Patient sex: M
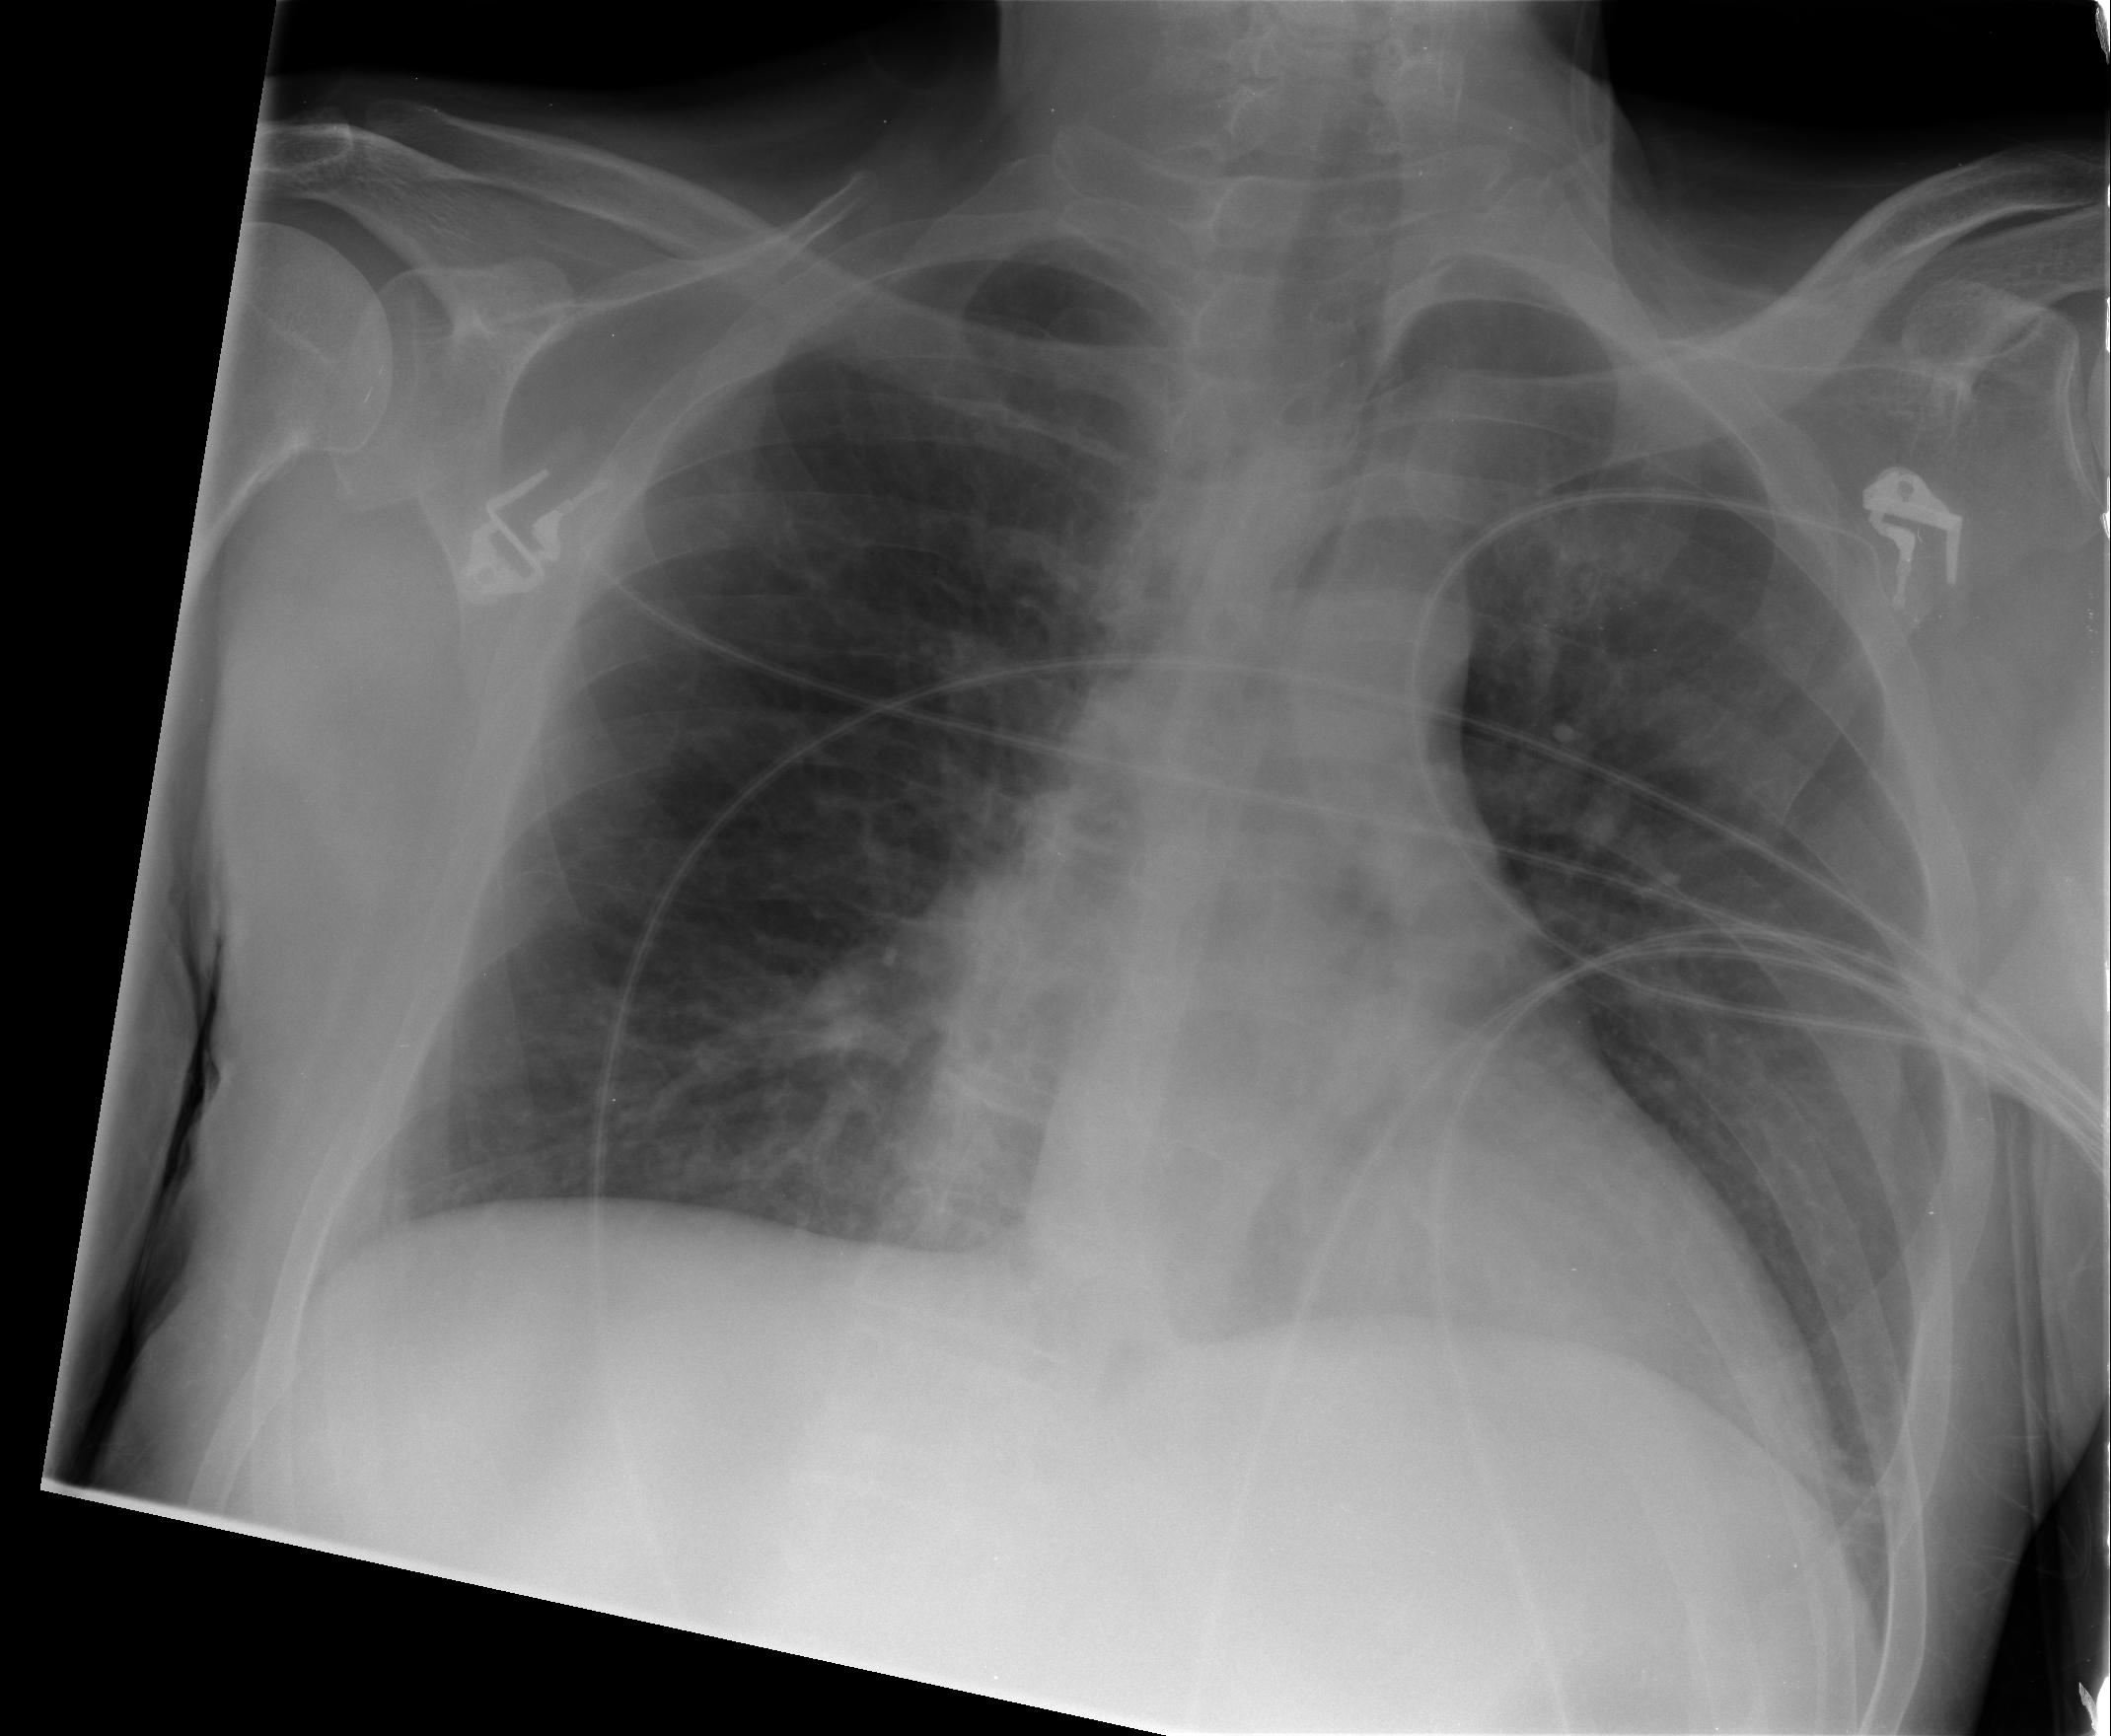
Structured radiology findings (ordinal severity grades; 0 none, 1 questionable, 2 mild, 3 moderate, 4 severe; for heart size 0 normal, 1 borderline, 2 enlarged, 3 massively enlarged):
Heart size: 0
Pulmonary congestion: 1
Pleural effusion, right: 0
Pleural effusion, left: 0
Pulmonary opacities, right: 0
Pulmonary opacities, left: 0
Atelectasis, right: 2
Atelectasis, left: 1